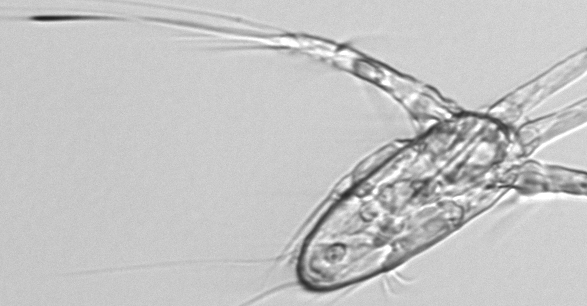
Label: Copepod_nauplii